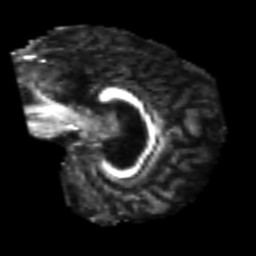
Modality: FA
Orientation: sagittal
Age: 65
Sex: male
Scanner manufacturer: siemens
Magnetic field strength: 3 T
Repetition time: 4.987 s
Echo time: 0.0792 s